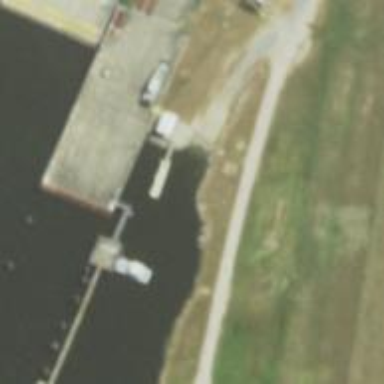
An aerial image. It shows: Slipway on leisure land.